Current action and preconditions to check: trajectory_clear

Your task: For each precondition in the list above, predict whether it will hold at this action.

Consider the current scene as observed from the mobile robot's camera, and analyze the predicted future states of all dynamic agents (e.g., people, animals, vehicles, or any moving entities) within the NEXT SECOND.

IMPORTANT: Only answer "very likely" if you are absolutely certain—based on strong, clear evidence—that a dynamic agent will violate the precondition in the predicted future state. Do NOT answer "very likely" for unlikely, ambiguous, or low-probability risks.

Ask yourself for each precondition: Is there a high probability, with clear and convincing evidence, that the predicted future states of any dynamic agent will interfere with the predicted future state of the currently executing action within the NEXT SECOND, causing that precondition to fail?

Assess the risk level based on these predictions. Use "likely" or "very likely" if motions create a clear risk of interference.

Use "neutral" or "improbable" if agents are nearby but their predicted paths are clearly diverging or non-conflicting.

Failure Risk Categories: "very improbable", "improbable", "neutral", "likely", "very likely"

Answer Format: Output ONLY the probability_of_failure value from these categories: "very improbable", "improbable", "neutral", "likely", "very likely"

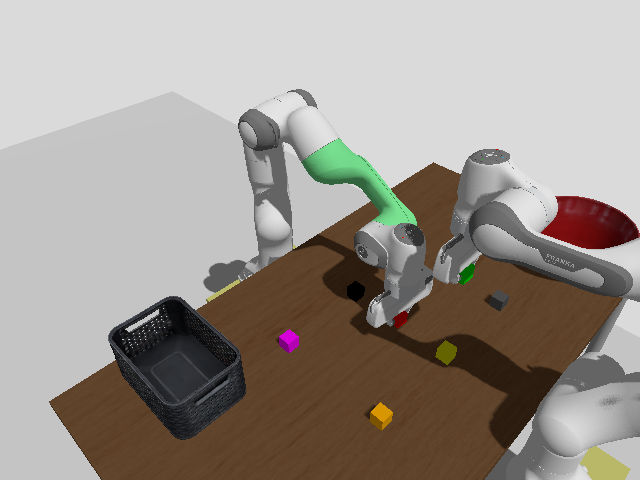

Answer: improbable